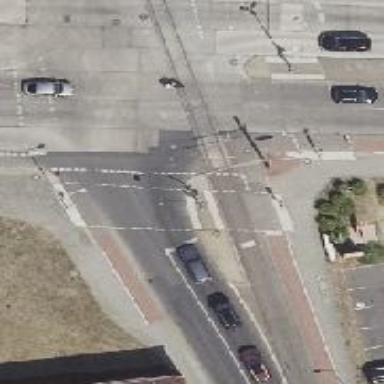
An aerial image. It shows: Tram crossing with traffic signals.